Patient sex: M
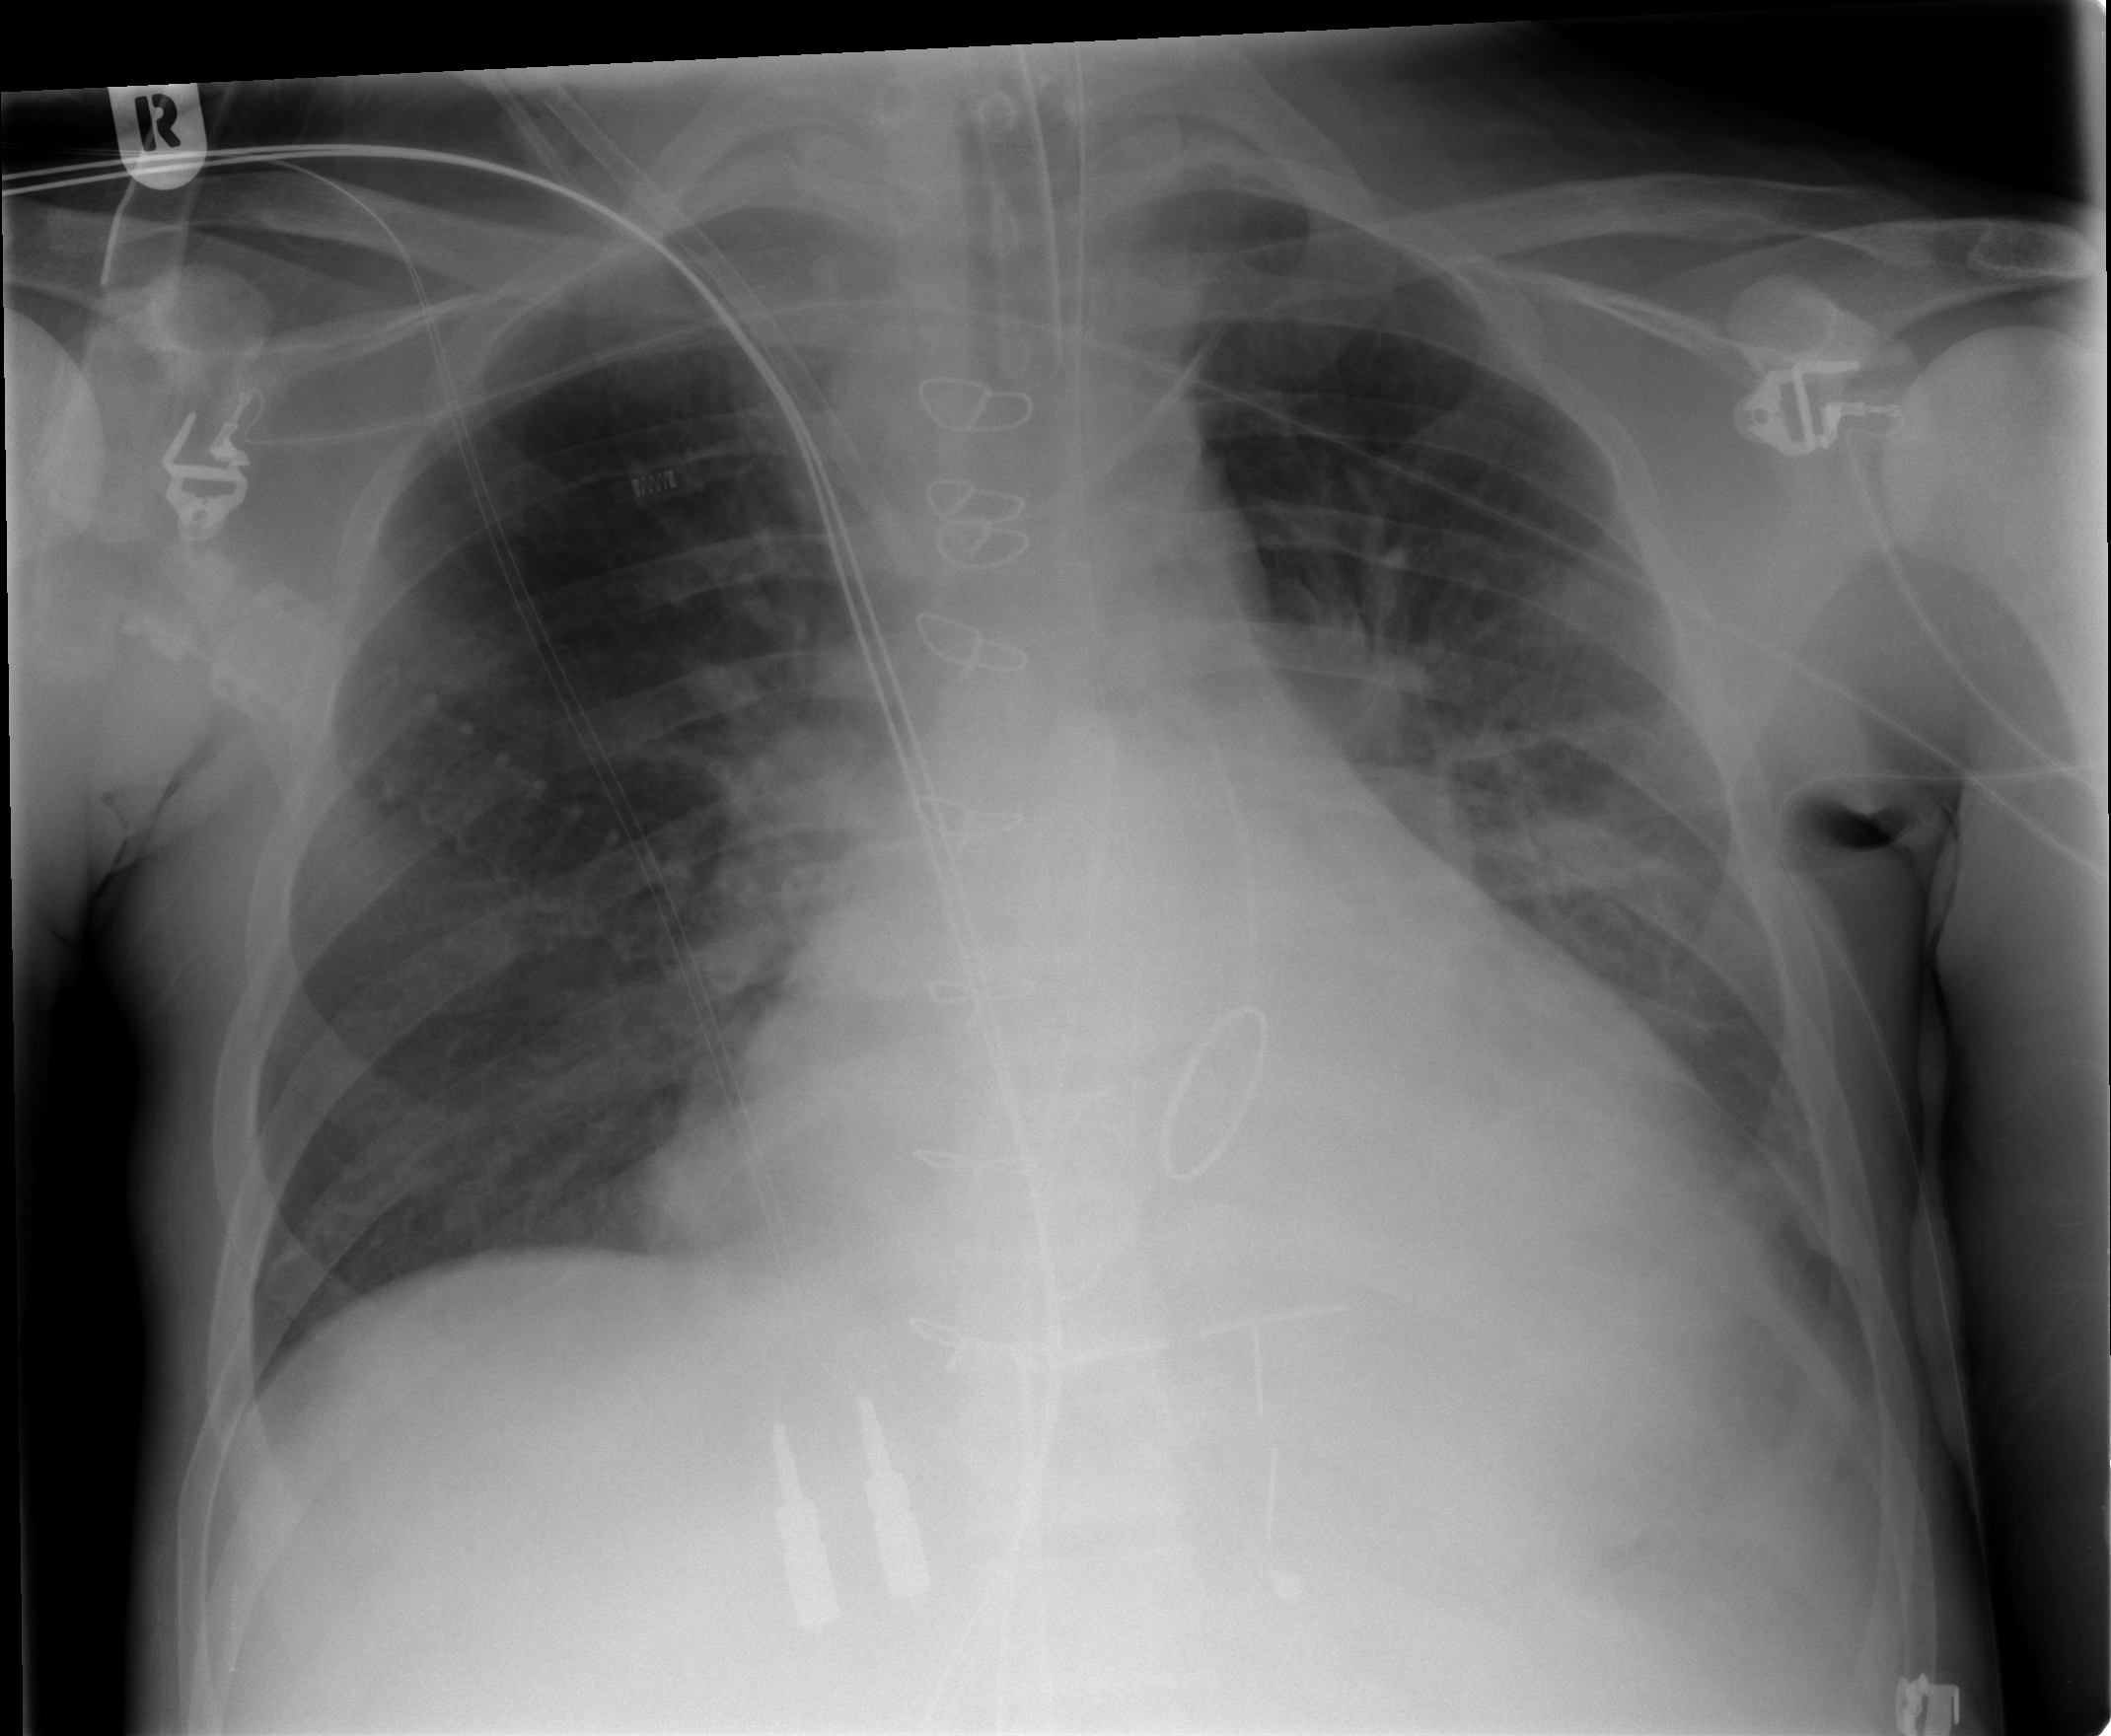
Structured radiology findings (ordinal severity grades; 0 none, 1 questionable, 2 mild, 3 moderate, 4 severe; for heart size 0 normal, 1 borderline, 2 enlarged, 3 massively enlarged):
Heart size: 3
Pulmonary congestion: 2
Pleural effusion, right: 0
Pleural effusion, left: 0
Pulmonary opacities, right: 0
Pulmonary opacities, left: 0
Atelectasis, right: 1
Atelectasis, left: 2